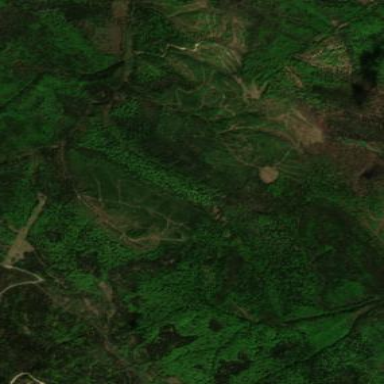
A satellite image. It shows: Clearcut area with scrub vegetation.